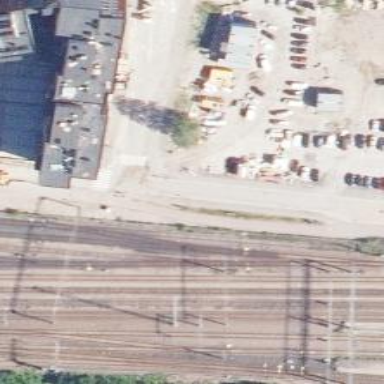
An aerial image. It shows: Railway yard used for servicing trains.